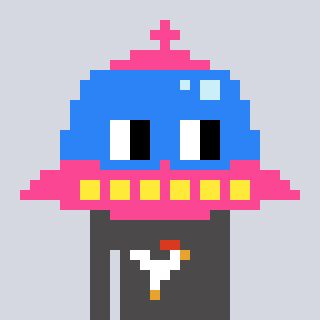
a pixel art character with square blue glasses, a ufo-shaped head and a grayscale-colored body on a cool background